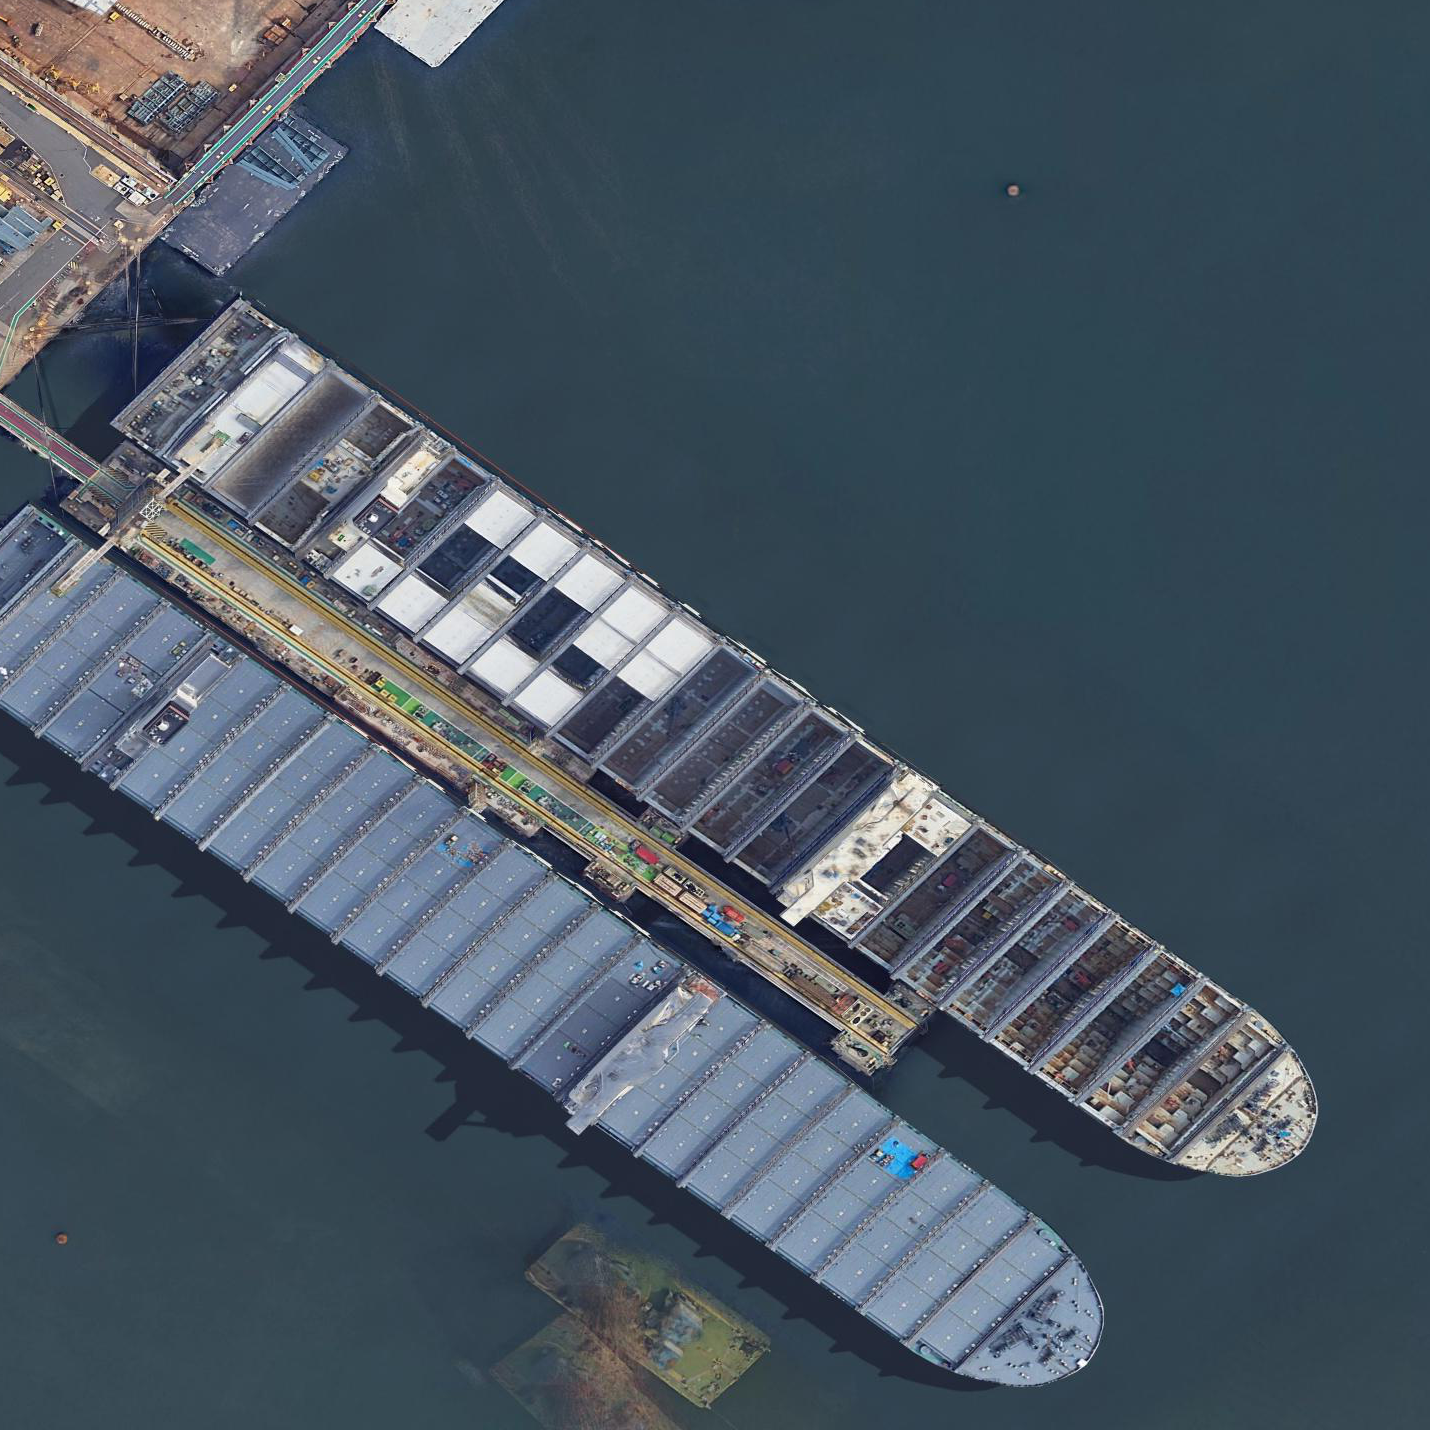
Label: Cargo_ship